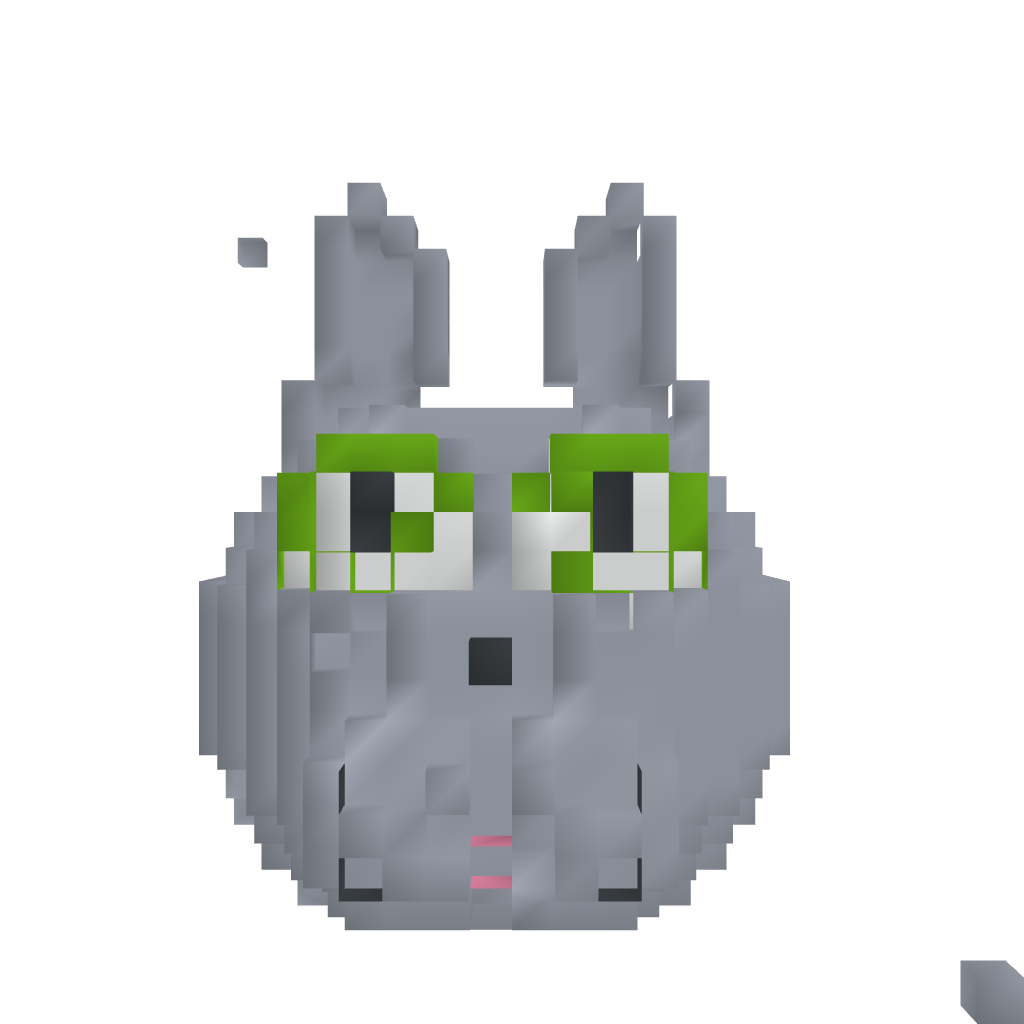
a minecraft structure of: Cat Head - By Cybersneeze